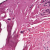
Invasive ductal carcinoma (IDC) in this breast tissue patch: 0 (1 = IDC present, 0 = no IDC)